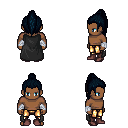
a pixel art fantasy rpg character, male body template, human, dark skin, black cape, gold greaves, raven long topknot hairstyle, white cloth bandages, maroon shoes, four views (front, back, left, right), 2x2 character sprite sheet, small pixel art, hard edges, no anti-aliasing